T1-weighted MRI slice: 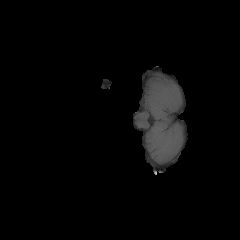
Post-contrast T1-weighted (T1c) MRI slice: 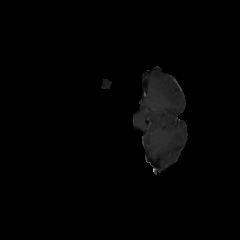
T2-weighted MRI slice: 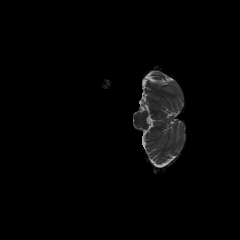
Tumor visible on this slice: no